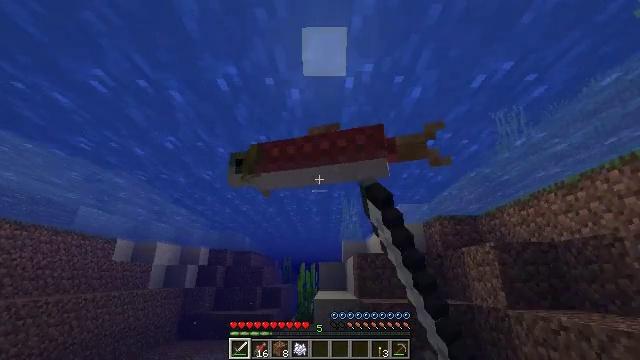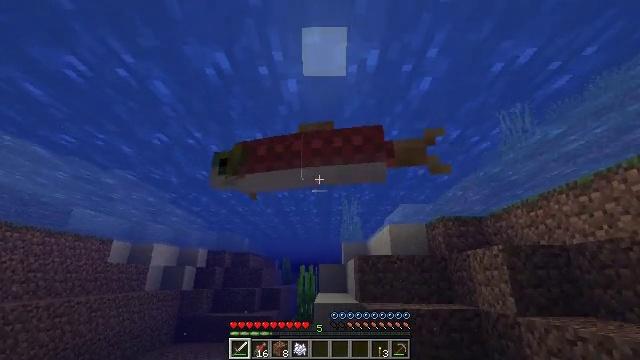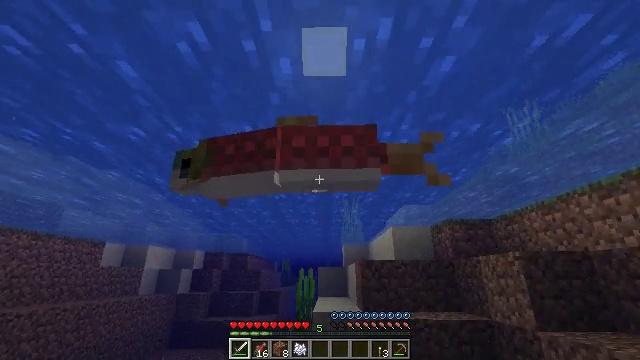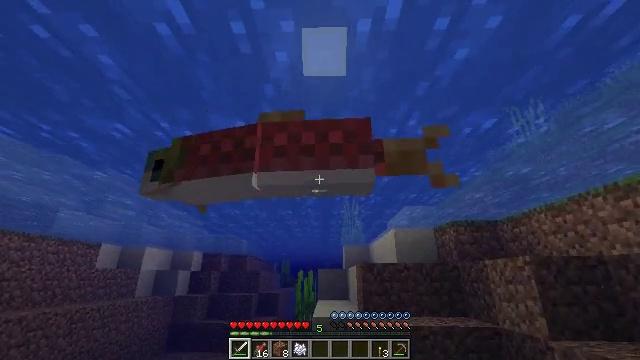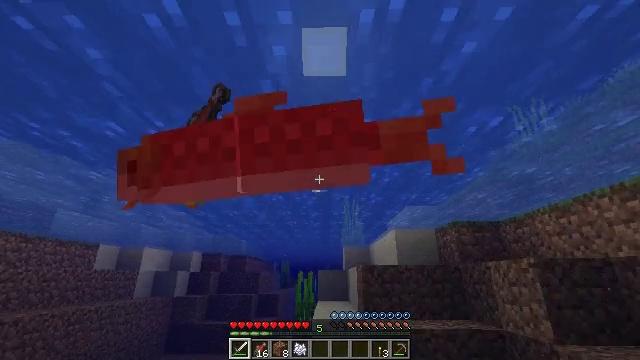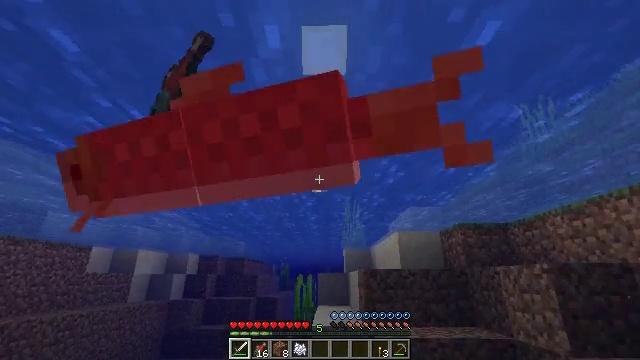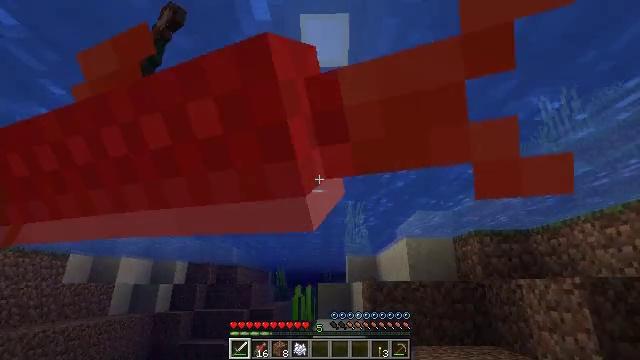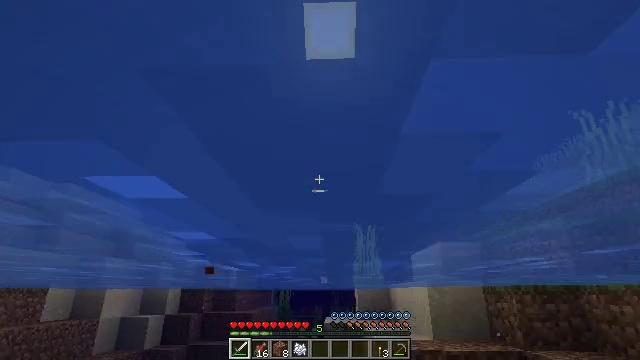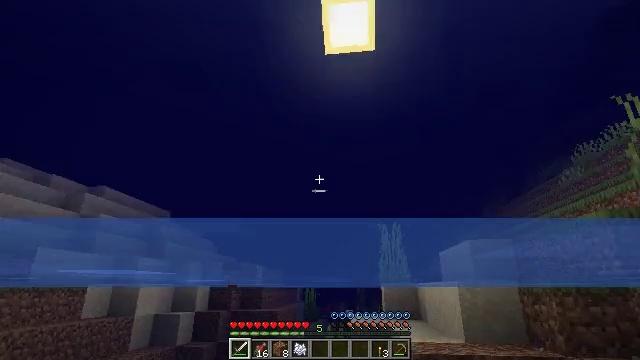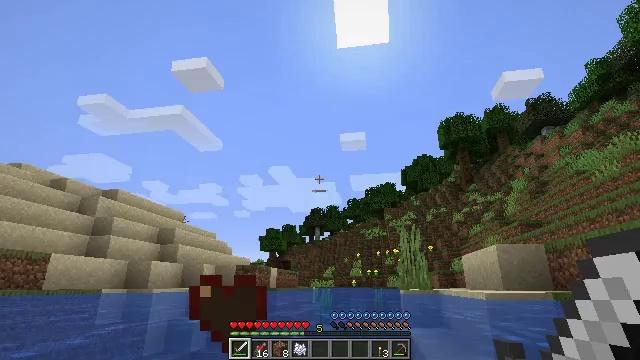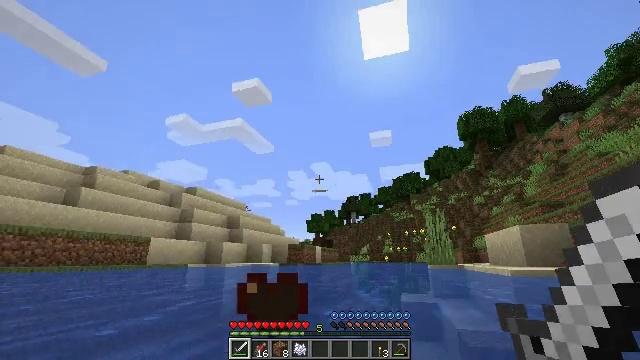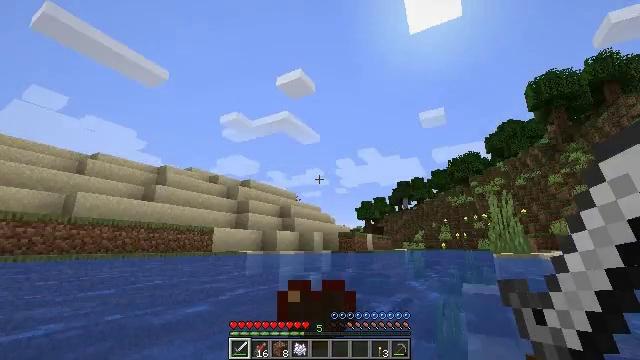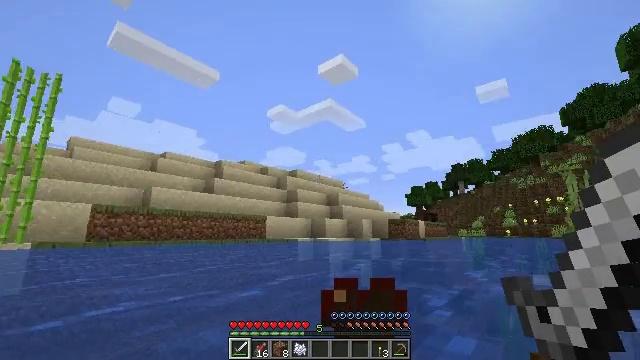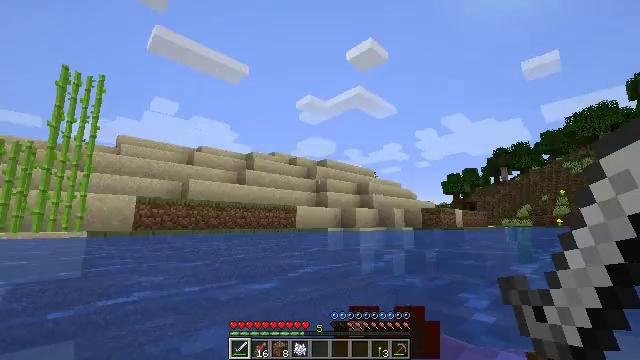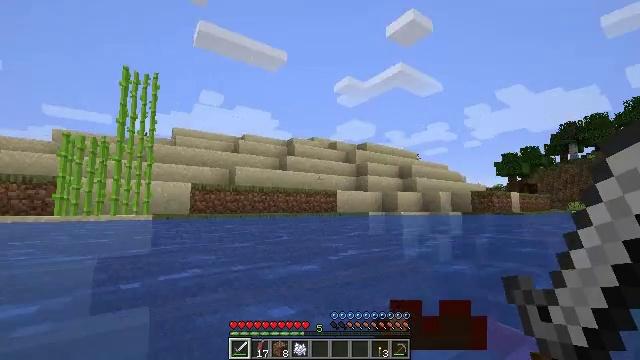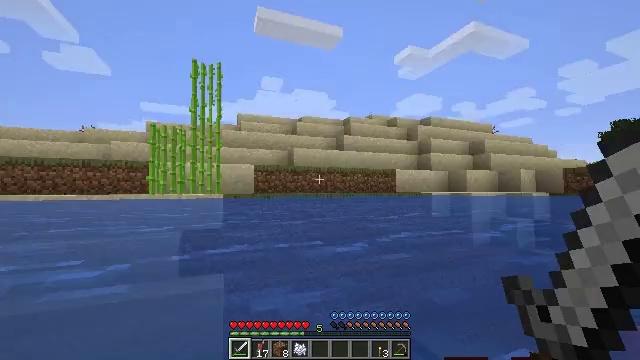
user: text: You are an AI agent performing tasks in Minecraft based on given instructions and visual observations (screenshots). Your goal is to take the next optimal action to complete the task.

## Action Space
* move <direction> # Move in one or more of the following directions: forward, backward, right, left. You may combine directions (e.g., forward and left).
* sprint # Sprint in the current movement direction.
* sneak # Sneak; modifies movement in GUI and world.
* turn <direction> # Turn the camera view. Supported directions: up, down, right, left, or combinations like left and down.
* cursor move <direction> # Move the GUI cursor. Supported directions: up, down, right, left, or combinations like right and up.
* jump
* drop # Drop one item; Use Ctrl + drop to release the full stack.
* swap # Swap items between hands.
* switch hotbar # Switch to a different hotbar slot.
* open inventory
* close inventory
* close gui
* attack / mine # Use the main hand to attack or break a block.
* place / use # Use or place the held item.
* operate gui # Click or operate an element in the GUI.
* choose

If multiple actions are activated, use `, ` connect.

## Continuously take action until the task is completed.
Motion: motion action
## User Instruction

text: Kill the salmon.
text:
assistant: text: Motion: move forward, attack / mine
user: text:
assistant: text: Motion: move forward
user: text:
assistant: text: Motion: move forward
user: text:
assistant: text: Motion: move forward
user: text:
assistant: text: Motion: move forward
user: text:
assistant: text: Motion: move forward
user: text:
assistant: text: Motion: move forward, turn left
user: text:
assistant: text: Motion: move forward, turn left
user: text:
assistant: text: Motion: move forward, turn left
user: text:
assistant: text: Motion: move forward, turn left and down
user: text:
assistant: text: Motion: move forward, turn left and down
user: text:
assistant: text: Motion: move forward, turn left and down
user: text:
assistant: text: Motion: move forward, turn left and down
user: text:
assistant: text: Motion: move forward, turn left and down
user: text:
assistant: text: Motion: move forward, turn left and down
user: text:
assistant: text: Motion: move forward, turn left and down
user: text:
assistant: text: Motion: move forward, turn left and down
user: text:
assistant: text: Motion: move forward, turn left and down
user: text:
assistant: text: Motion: move forward, turn left and down
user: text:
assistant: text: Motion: move forward, turn left and down
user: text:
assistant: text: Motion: move forward, turn right and down
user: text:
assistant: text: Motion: move forward, turn right
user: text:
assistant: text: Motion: move forward, turn right and up
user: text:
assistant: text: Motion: move forward, turn right and up
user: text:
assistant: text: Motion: move forward and move left, turn right and up
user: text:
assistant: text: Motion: move forward and move left, turn right and up
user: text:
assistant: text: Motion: move forward and move left, turn right and up
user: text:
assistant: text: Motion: move forward and move left, turn right
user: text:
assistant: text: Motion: move forward and move left
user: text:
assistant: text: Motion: move forward and move left